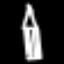
Label: pencil